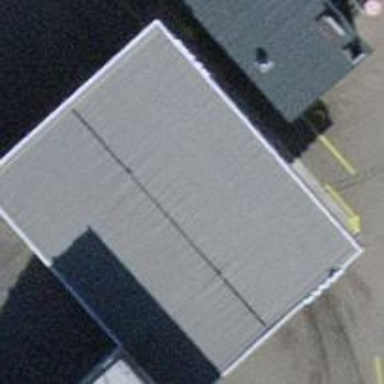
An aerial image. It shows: View of roof of building.